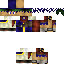
A male human skin with medium skin, wearing brown long hair dressed in a blue hoodie and black pants, featuring a closed mouth.